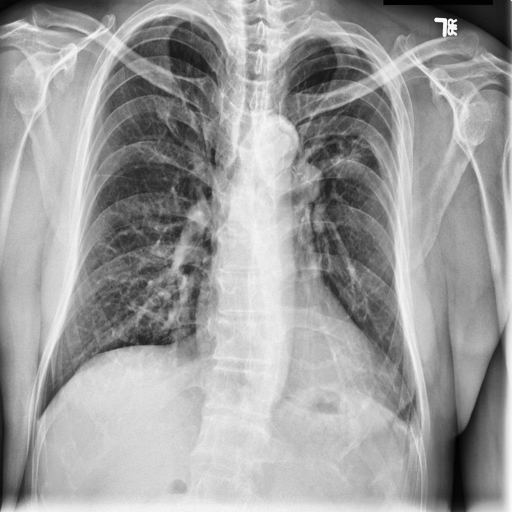
Finding: NORMAL